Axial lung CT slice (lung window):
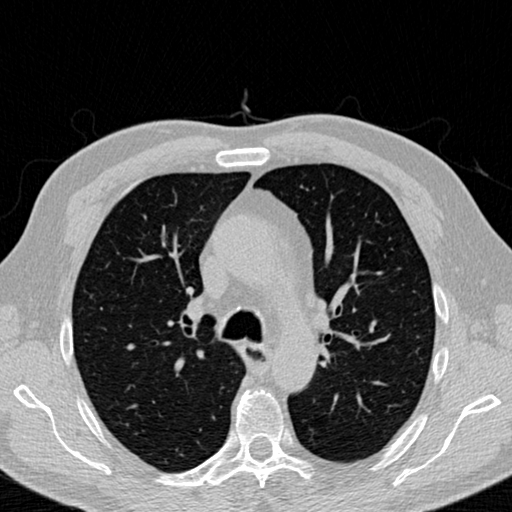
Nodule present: no